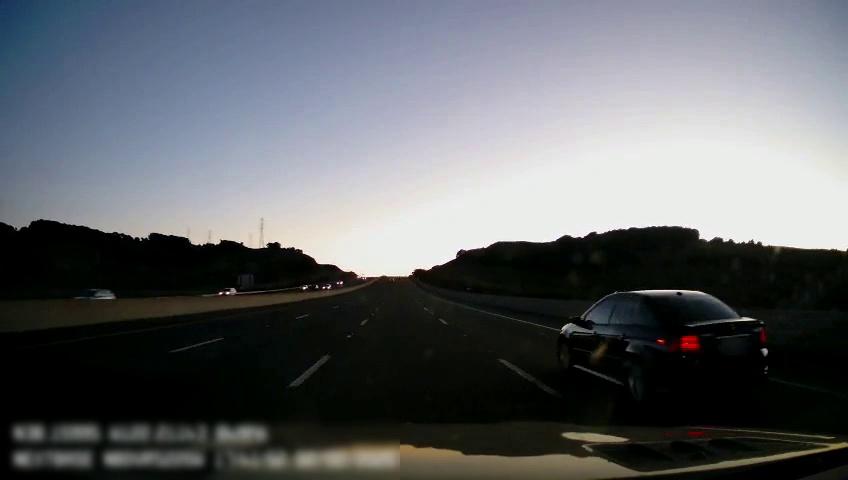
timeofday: Dusk/Dawn/Twilight
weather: Sunny
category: Drivable Space
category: Vehicles | Car
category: Vehicles | Car
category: Vehicles | Car
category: Lanes | Alternate Lane
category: Lanes | Current Lane
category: Lanes | Current Lane
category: Lanes | Alternate Lane
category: Lanes | Alternate Lane